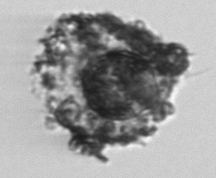
Label: unknown2